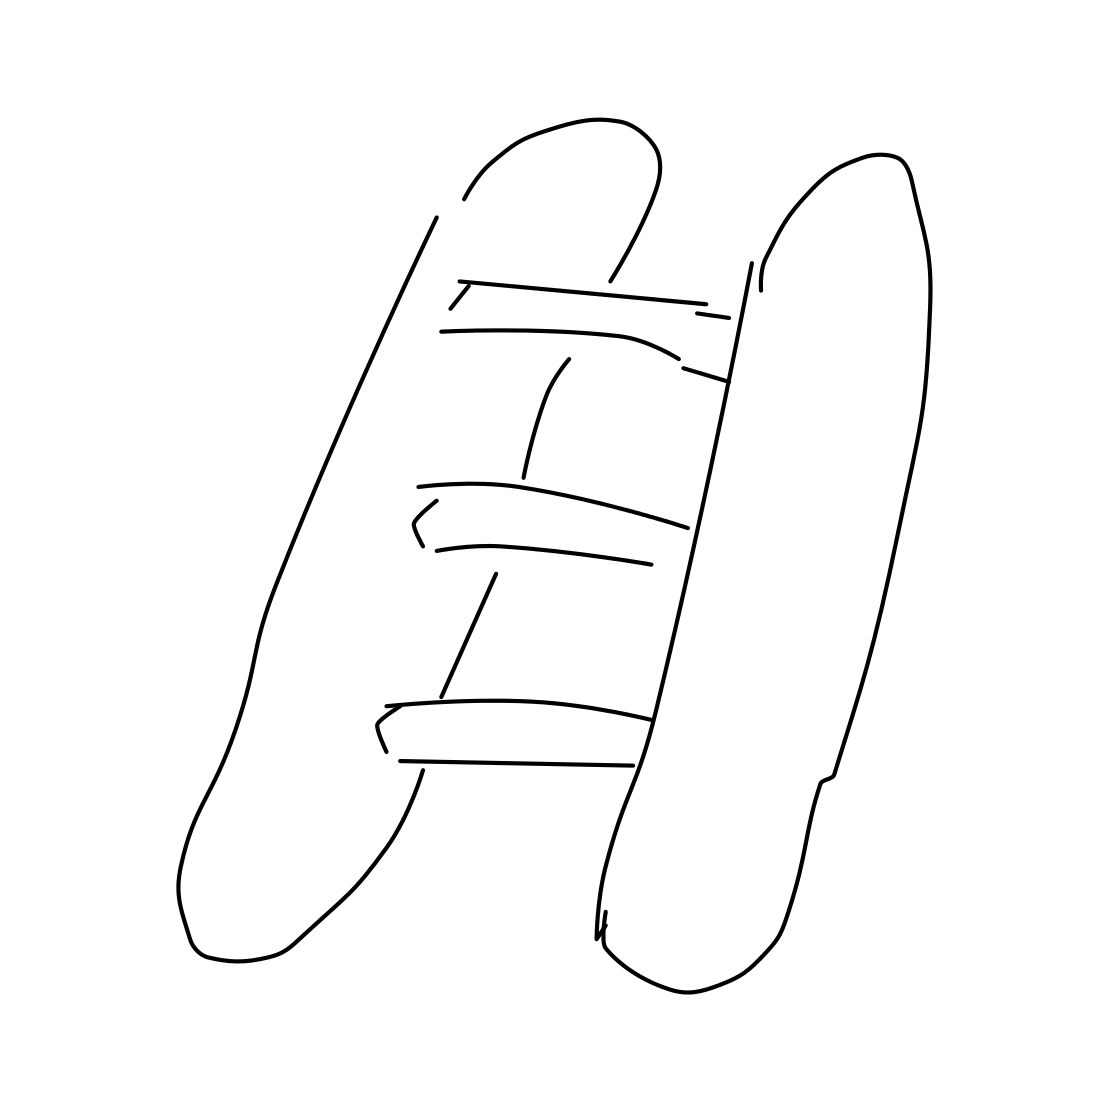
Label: ladder